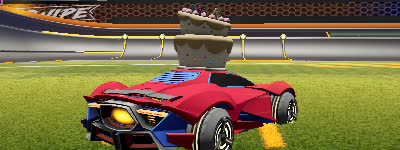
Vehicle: werewolf